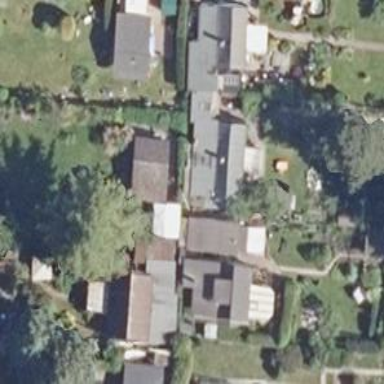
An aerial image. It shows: Plot in the allotments.